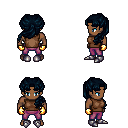
a pixel art fantasy rpg character, male body template, human, dark skin, brown sleeveless shirt, magenta pants, raven princess hairstyle, gold gloves, metal boots, four views (front, back, left, right), 2x2 character sprite sheet, small pixel art, hard edges, no anti-aliasing